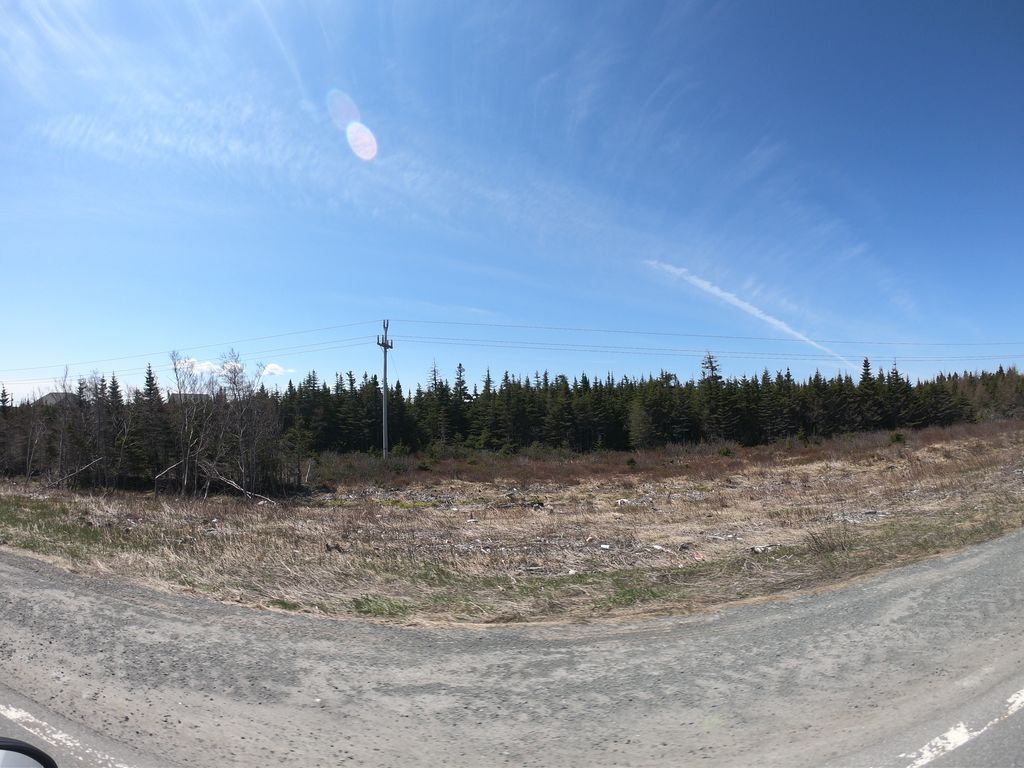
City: st_johns